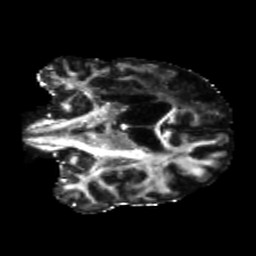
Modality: FA
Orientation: coronal
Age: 56
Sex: male
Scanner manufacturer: siemens
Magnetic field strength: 3 T
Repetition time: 5.25 s
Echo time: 0.08 s